Field crop: maize
Growth stage: 2
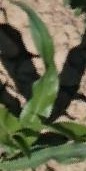
Species: maize